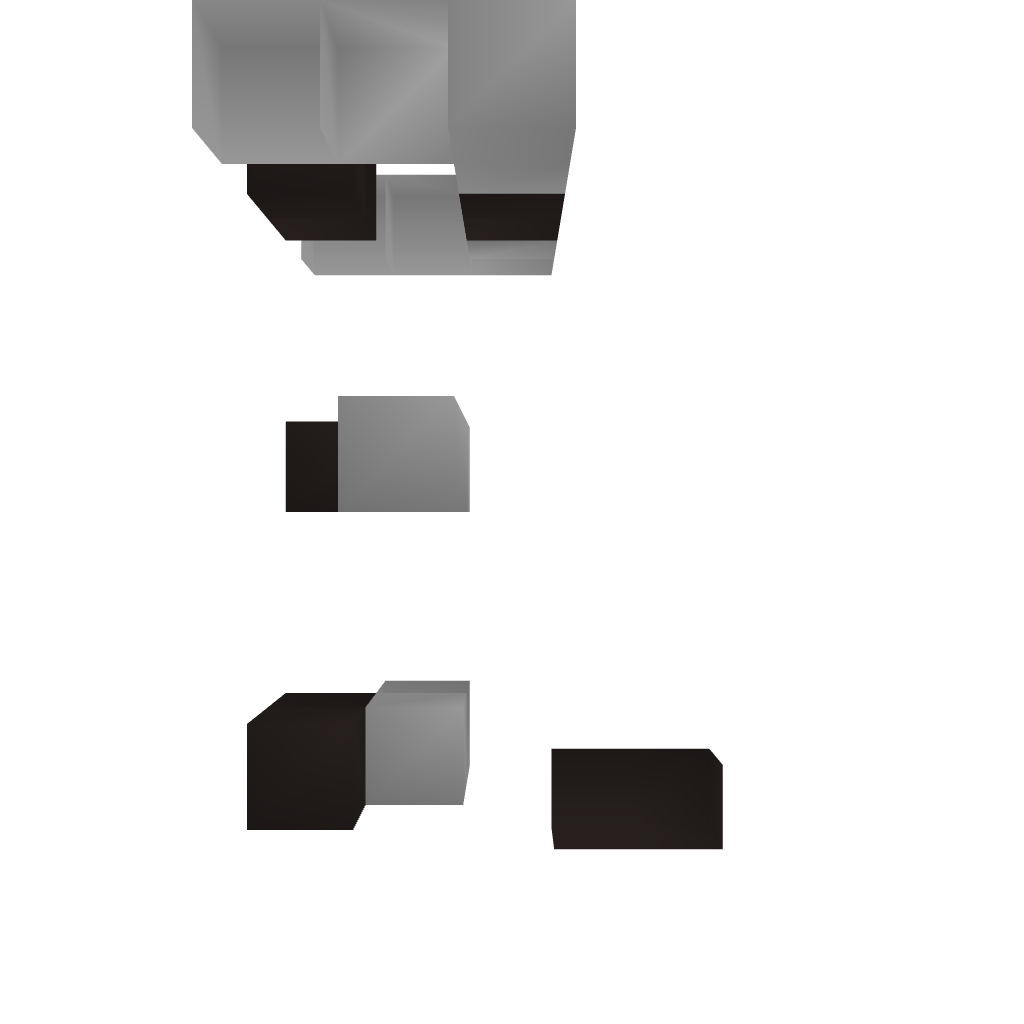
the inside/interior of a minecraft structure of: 4 furnace autosmelter